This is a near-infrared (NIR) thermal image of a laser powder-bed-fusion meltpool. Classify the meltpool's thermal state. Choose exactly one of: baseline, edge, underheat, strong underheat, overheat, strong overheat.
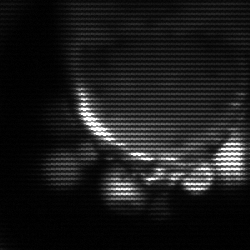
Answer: baseline